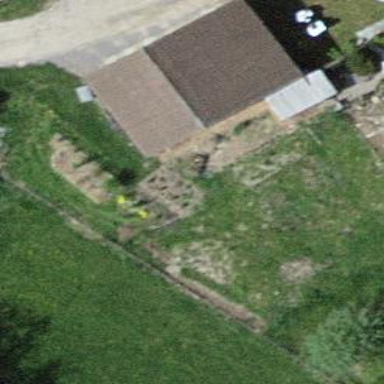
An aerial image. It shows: Garage.